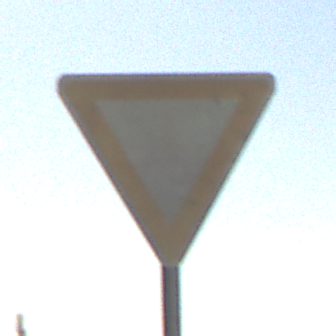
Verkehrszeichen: VorfahrtGewaehren
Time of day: MorningAfternoon
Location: Outdoor (Urban)
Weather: Clear
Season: NotSpecified
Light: Natural